Interaction volume radius: 5 \u00c5
Interaction volume height: 15 \u00c5
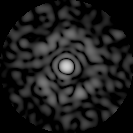
Disorder parameter: 0.814